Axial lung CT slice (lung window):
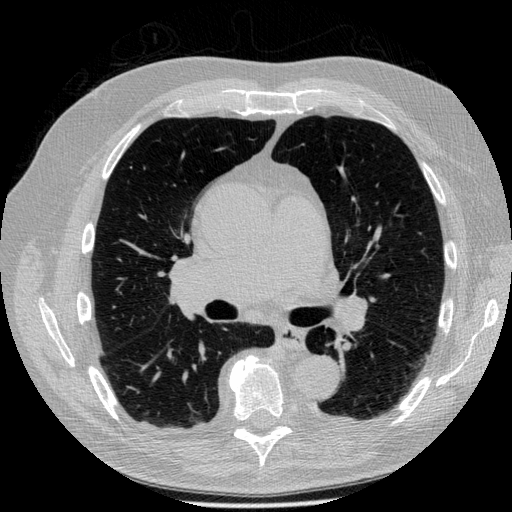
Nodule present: no